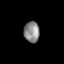
Tissue: prostate
Cell type: T cells
Senescence score: 0.2995
Nuclear area (px): 323
Mean DAPI intensity: 134.935